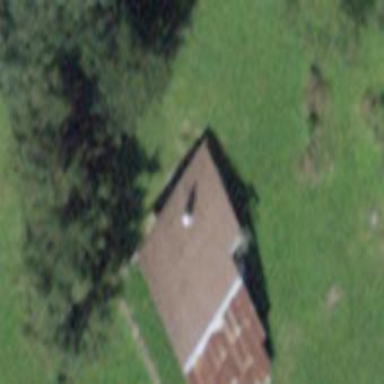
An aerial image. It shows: Cabin is depicted in the image.